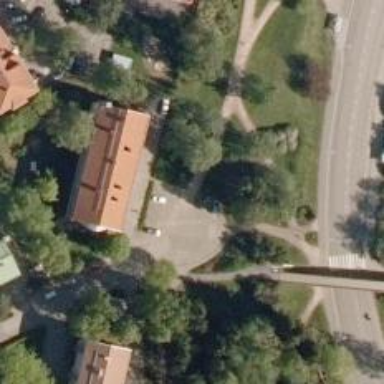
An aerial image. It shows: Cycleway.